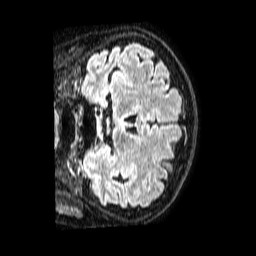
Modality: FLAIR
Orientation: coronal
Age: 53
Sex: female
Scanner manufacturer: philips
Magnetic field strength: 1.5 T
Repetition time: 4.8 s
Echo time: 0.3 s